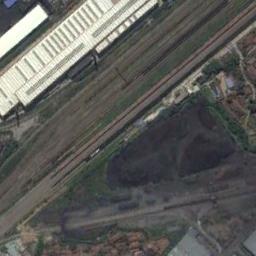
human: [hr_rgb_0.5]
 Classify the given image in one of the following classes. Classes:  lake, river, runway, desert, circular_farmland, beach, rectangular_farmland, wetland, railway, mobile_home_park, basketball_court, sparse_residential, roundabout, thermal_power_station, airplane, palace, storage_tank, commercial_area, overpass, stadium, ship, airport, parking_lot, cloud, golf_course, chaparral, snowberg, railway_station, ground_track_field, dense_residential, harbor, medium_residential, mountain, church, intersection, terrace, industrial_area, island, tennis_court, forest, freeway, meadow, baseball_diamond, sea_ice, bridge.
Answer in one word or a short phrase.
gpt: railway